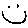
Label: smiley face